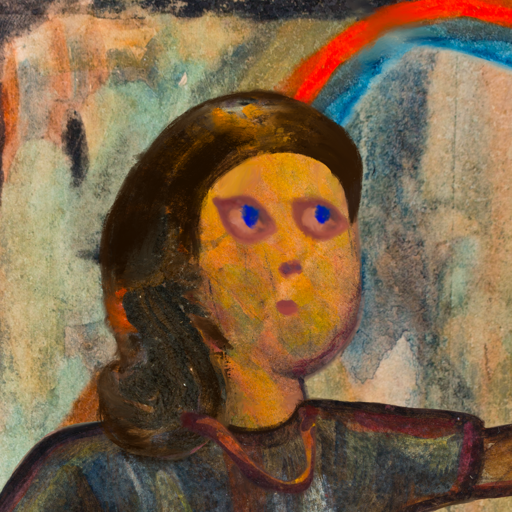
Background: Childish, Head And Neck Side: Gypsy_Mother, Face Side: Mother_And_Son_Mother, Bust: Mosgoul, Hair Side: Gypsy_Queen, Head Accessory: Blank, Second Necklace: Comrade, Necklace: Blank, Baby: Blank